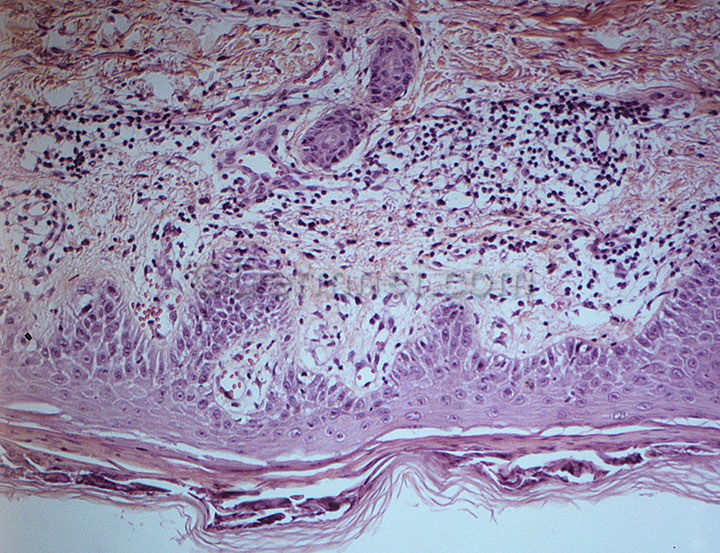
Disease: Bullous Disease Photos